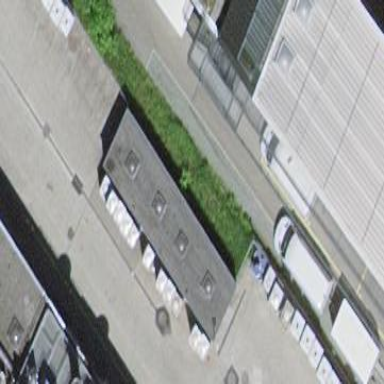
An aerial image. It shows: Warehouse.